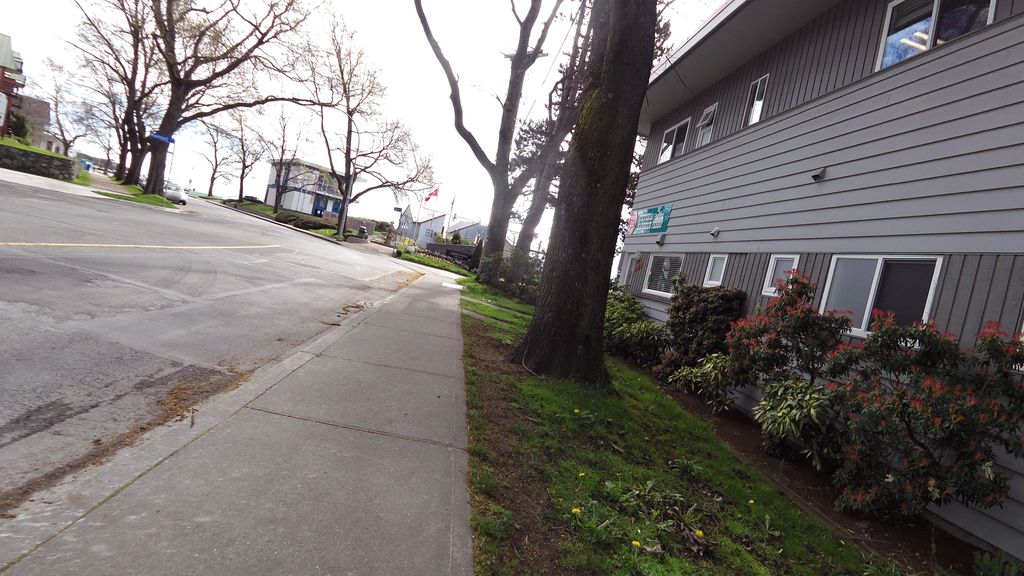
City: victoria